Interaction volume radius: 5 \u00c5
Interaction volume height: 20 \u00c5
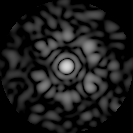
Disorder parameter: 0.6536